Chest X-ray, PA view. Patient: 20 years old, sex M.
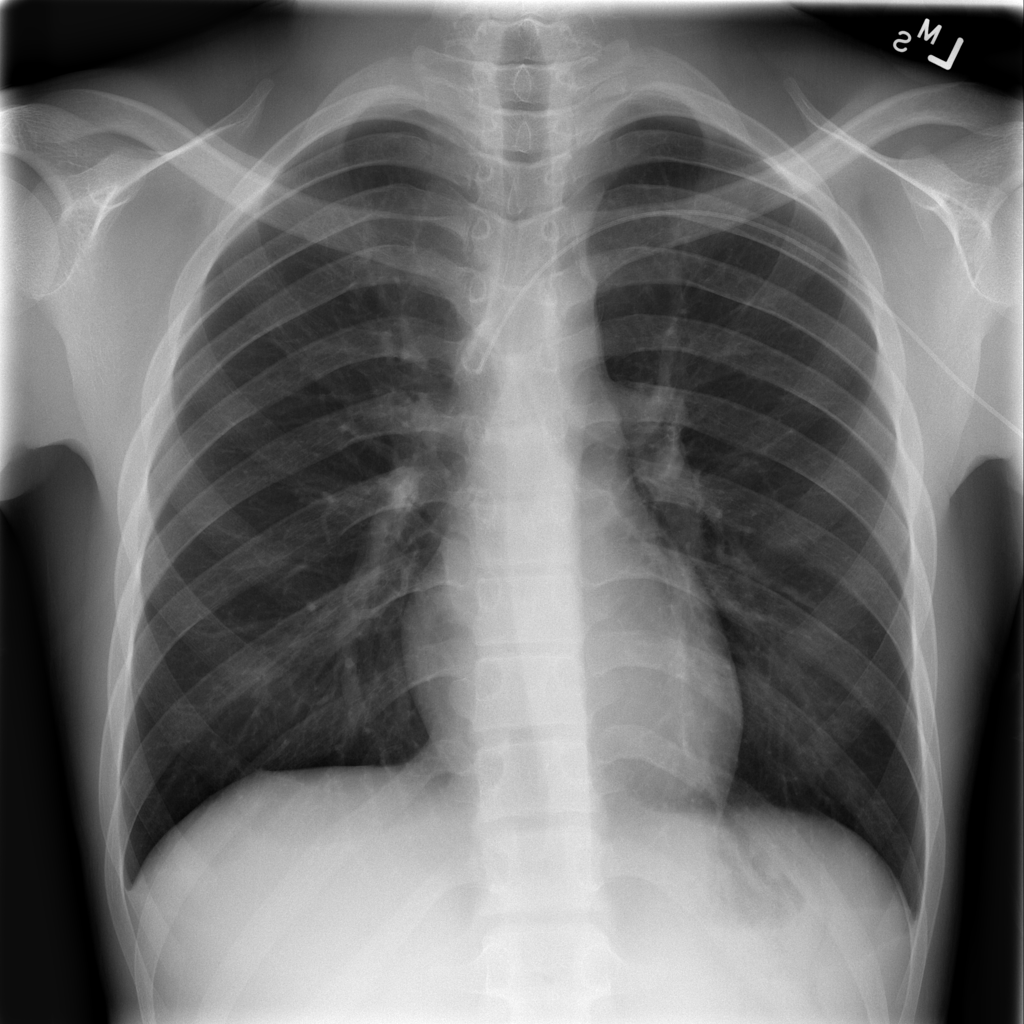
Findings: No Finding